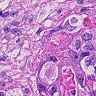
Metastatic tissue present: yes